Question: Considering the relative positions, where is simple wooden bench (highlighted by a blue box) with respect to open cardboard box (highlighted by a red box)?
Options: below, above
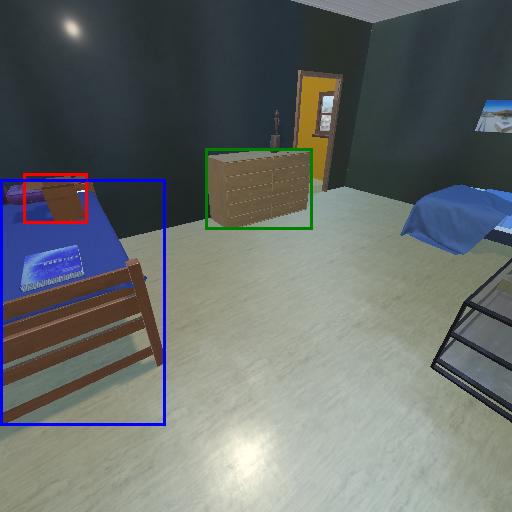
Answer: below